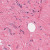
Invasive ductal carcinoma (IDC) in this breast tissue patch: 0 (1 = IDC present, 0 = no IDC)